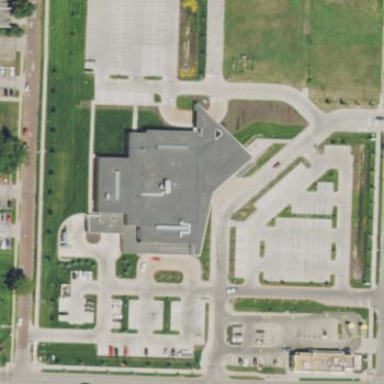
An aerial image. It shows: Commercial building serving as hospital with healthcare facilities.